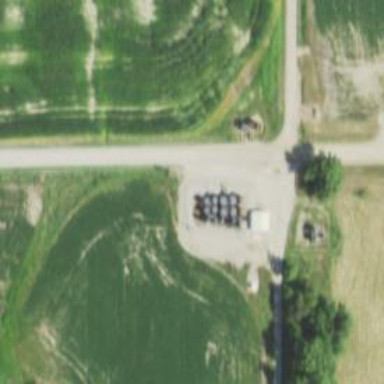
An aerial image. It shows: Storage tank that is man-made.